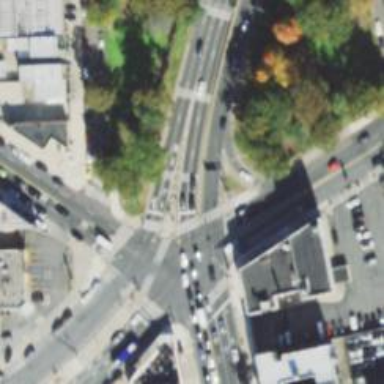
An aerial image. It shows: Footway located on traffic island.